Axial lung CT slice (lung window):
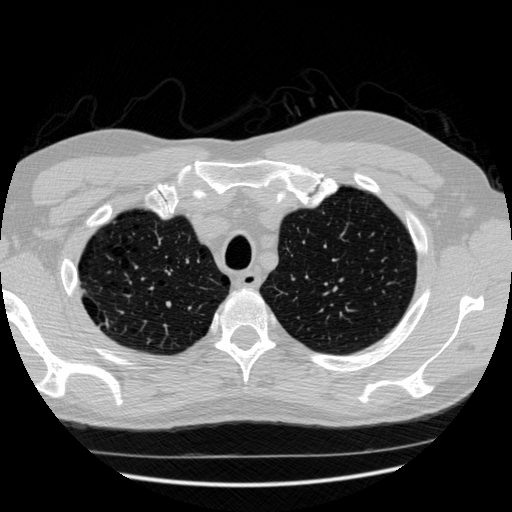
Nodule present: no